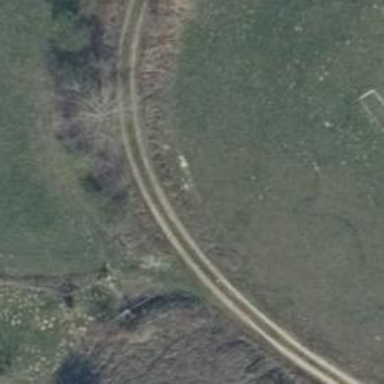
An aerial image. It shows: Track with grade 3 surface.